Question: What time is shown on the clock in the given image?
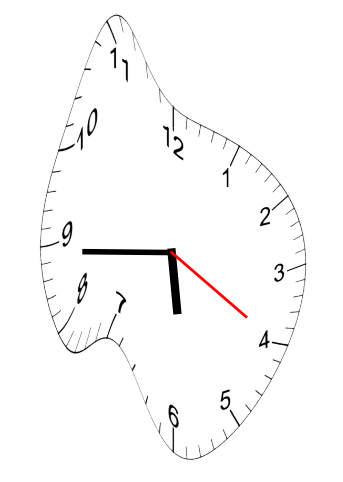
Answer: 05:44:20